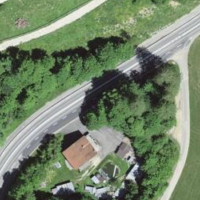
EUNIS habitat code: 24
Species observed at this site:
Epilobium hirsutum